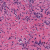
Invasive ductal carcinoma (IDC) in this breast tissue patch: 1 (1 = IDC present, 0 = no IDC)